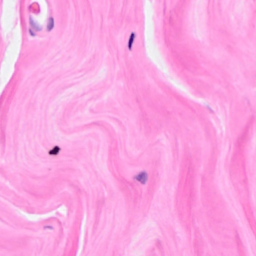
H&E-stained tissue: Breast